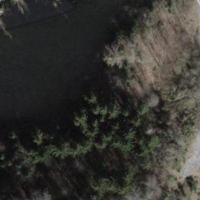
EUNIS habitat code: 44
Species observed at this site:
Lonicera acuminata